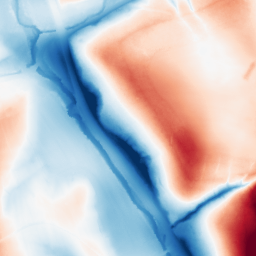
Category: classical
Decomposition family: gaussian_anisotropic
Decomposition parameters: sigma_x: 50
sigma_y: 5
Upsampling method: quartic
Upsampling parameters: scale: 8
Upsampling scale: 8